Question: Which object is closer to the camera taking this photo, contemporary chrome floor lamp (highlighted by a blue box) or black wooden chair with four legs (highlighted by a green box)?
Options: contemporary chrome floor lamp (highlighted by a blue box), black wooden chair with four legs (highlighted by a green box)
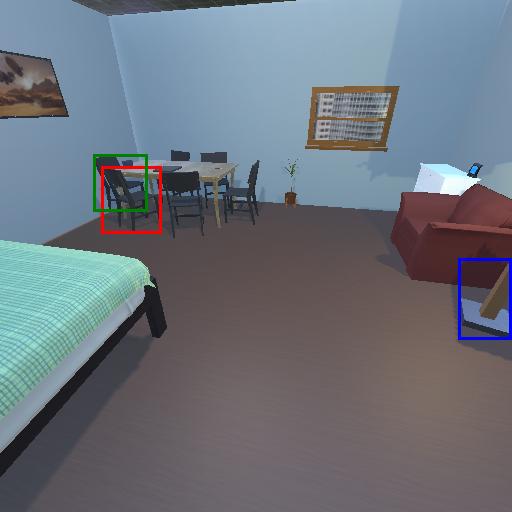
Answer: contemporary chrome floor lamp (highlighted by a blue box)